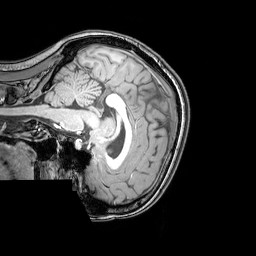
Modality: T1w
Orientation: sagittal
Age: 24
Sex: female
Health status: healthy
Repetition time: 0.081 s
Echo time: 0.037 s